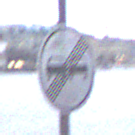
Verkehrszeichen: EndeUeberholverbot
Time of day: MorningAfternoon
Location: Outdoor (Urban)
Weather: Overcast
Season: NotSpecified
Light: Natural